Question: I have 4 blocks with a title, description and a button.
I want to keep Title and Description aligned on top, and the Button to be aligned on bottom no matter how long the description or title is.
I also need to keep the same HTML structure.
Sample picture of what I actually need:

Can somebody figure it out? I didn't find a fix on internet so far.
'''
/* FLEXBOX RELATED */
.grid {
display: flex;
justify-content: space-between;
flex-flow: row wrap;
}
.block {
flex: 0 24%;
display: flex;
}
.container {
display: flex;
flex-flow: row wrap;
align-items: flex-start;
}
.title {
flex: 0 100%;
}
.desc {
flex: 0 100%;
}
.button {
flex: 0 100%;
align-self: flex-end;
}
/* NO FLEXBOX RELATED */
.block {
background-color: #ccc;
}
.title {
font-size: 2rem;
font-weight: bold;
padding: 0.5rem;
text-align: center;
}
.desc {
background-color: grey;
padding: 0.5rem;
}
.button {
padding: 0.5rem;
color: blue;
text-align: center;
font-weight: bold;
}
'''
'''
<div class="grid">
<div class="block">
<div class="container">
<div class="title">Title 1</div>
<div class="desc">Description Description Description Description Description Description Description Description Description Description</div>
<div class="button">Button</div>
</div>
</div>
<div class="block">
<div class="container">
<div class="title">Title 2</div>
<div class="desc">Description Description Description Description Description Description Description Description Description Description Description Description Description Description Description Description Description Description Description Description</div>
<div class="button">Button</div>
</div>
</div>
<div class="block">
<div class="container">
<div class="title">Title 3</div>
<div class="desc">Description Description Description Description Description Description Description Description Description Description Description Description Description Description Description</div>
<div class="button">Button</div>
</div>
</div>
<div class="block">
<div class="container">
<div class="title">Title 4</div>
<div class="desc">Description Description Description Description Description Description Description Description Description Description</div>
<div class="button">Button</div>
</div>
</div>
</div>
'''
<URL>
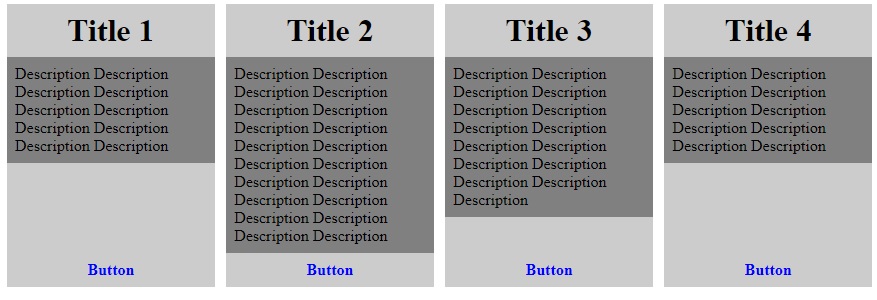
Answer: Since you're working with a row-direction flex container, pinning the last item to the bottom is not possible. You're dealing with space distribution, which means flex lines are either stretched or packed, and there's no way to pin two items to the top and one to the bottom (unless you go beyond flexbox and use absolute positioning).
Here's a complete explanation.
- <URL>
A simple and effective method to make your layout work would be a column-direction container with a flex auto margin on the last item. By aligning your items on the you can space away individual items.
Here's an explanation of flex auto margins:
- <URL>
'''
/* FLEXBOX RELATED */
.grid {
display: flex;
justify-content: space-between;
flex-flow: row wrap;
}
.block {
flex: 0 24%;
display: flex;
}
.container {
display: flex;
flex-direction: column; /* new */
/* flex-flow: row wrap; */
/* align-items: flex-start; */
}
.title {
/* flex: 0 100%; */
}
.desc {
/* flex: 0 100%; */
}
.button {
margin-top: auto; /* new */
/* flex: 0 100%; */
/* align-self: flex-end; */
}
/* NO FLEXBOX RELATED */
.block {
background-color: #ccc;
}
.title {
font-size: 2rem;
font-weight: bold;
padding: 0.5rem;
text-align: center;
}
.desc {
background-color: grey;
padding: 0.5rem;
}
.button {
padding: 0.5rem;
color: blue;
text-align: center;
font-weight: bold;
}
'''
'''
<div class="grid">
<div class="block">
<div class="container">
<div class="title">Title 1</div>
<div class="desc">Description Description Description Description Description Description Description Description Description Description</div>
<div class="button">Button</div>
</div>
</div>
<div class="block">
<div class="container">
<div class="title">Title 2</div>
<div class="desc">Description Description Description Description Description Description Description Description Description Description Description Description Description Description Description Description Description Description Description Description</div>
<div class="button">Button</div>
</div>
</div>
<div class="block">
<div class="container">
<div class="title">Title 3</div>
<div class="desc">Description Description Description Description Description Description Description Description Description Description Description Description Description Description Description</div>
<div class="button">Button</div>
</div>
</div>
<div class="block">
<div class="container">
<div class="title">Title 4</div>
<div class="desc">Description Description Description Description Description Description Description Description Description Description</div>
<div class="button">Button</div>
</div>
</div>
</div>
'''
<URL>